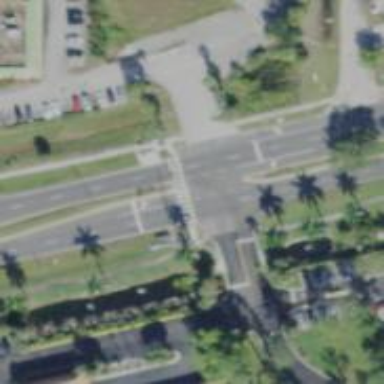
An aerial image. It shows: Tertiary link road with sidewalk on the left.